Question: I am new to SQL and I know how to use filter in sql with decimal type, but this time I am working with string type.
- - -
here is screenshot of output for this table.

Here is SQL select statement and it is working
'''
SELECT EVENTID,
STARTDATETIME,
F_NAME,
DURATIONHM,
NUM_PEOPLE
FROM EVENT_FACT
where DURATIONHM > '3 hrs'
'''
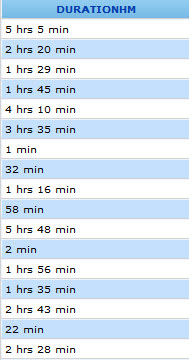
Answer: You can't write the query the way that you want to. You need to store the duration in minutes, as a number, and then use:
'''
where duration >= 3*60
'''
You can, with a bunch of effort, create a view that parses the string to get the minutes. In some databases, you can also convert such a string into a time or interval data type, which gets you further along.
However, what you have discovered is that storing the duration as a string does not meet the query requirements that you have on the field. (You would discover the same thing if you tried to order by duration.)